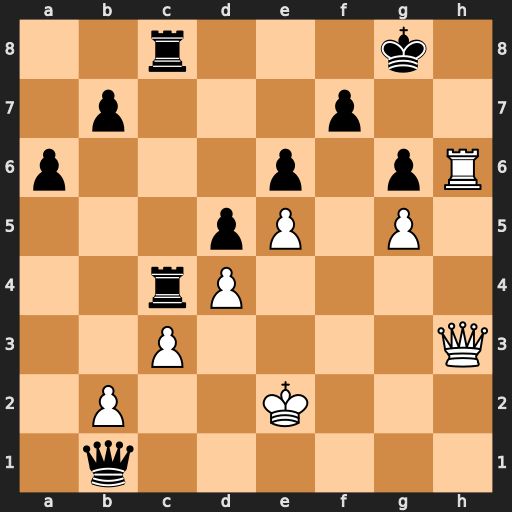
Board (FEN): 2r3k1/1p3p2/p3p1pR/3pP1P1/2rP4/2P4Q/1P2K3/1q6
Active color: w
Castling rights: -
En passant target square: -
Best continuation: Rh8+ Kg7 Qh7#